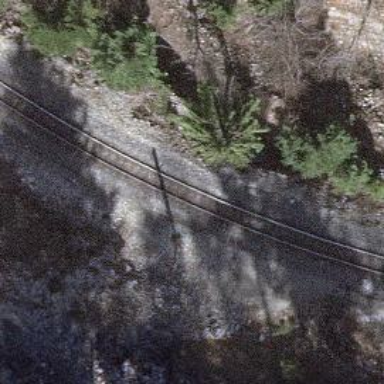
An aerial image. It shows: Narrow-gauge railway track with one electrified contact line.